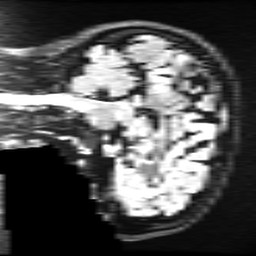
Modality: FLAIR
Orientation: sagittal
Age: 23
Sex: female
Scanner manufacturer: ge
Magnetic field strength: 3 T
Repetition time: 11 s
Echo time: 0.1497 s